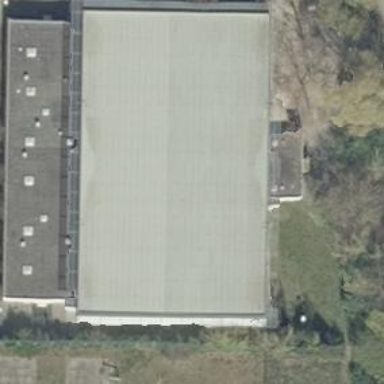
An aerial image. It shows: Sports centre featuring sports hall.